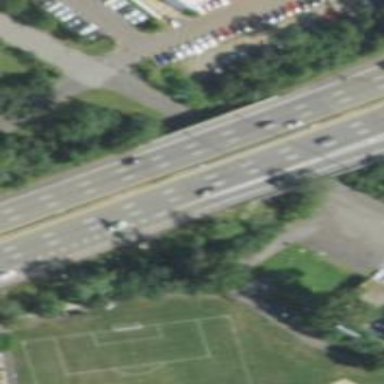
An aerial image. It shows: Asphalt bridge on motorway. It is Urban Freeway/Expressway with the code HFCS.